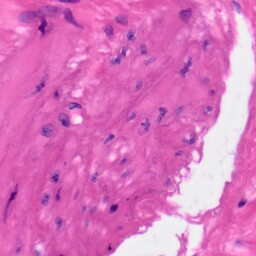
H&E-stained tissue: Skin